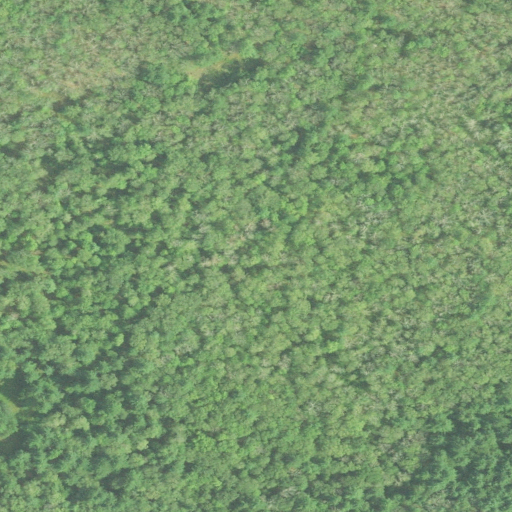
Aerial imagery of plain(s) in Connecticut named Susquehanna Plains containing grassland, deciduous forest, and mixed forest